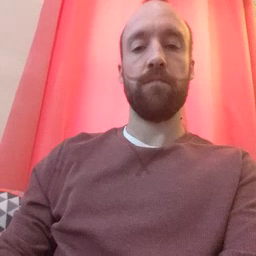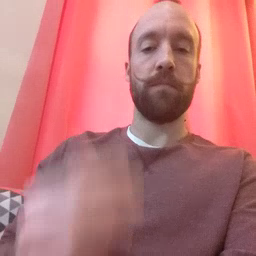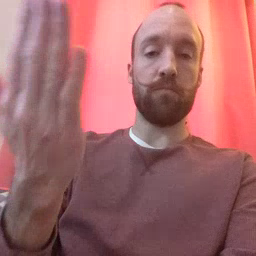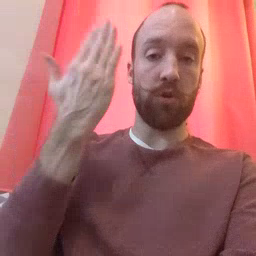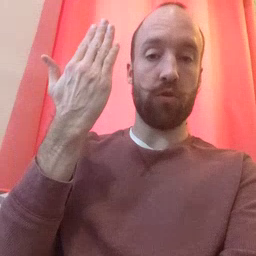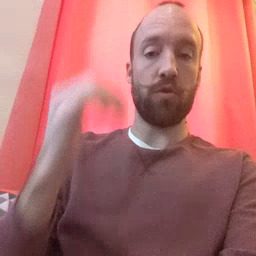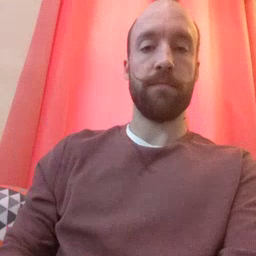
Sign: morning